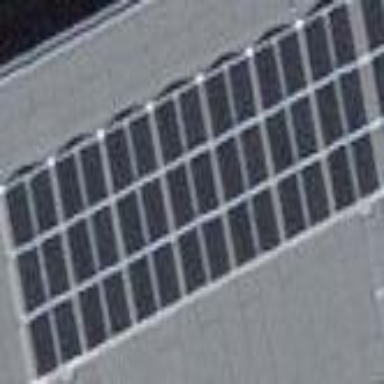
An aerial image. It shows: Solar photovoltaic panel generator.